Question: I am a complete beginner in excel and got an assignment today to be completed by tomorrow . I would be really grateful if someone can help me out in this .
I have a sheet which has the following table :

The first table is the master , from which i need to get the data and represent it the form of separate tables using marco-VBA . Would appreciate any help to achieve this using macro .Thanks.
Say the master table has n columns , so I need to form n-1 separate tables where each table will have 2 columns the first column will always be the first column of the master table and the second column will be (n+1)th column from the master table for the nth table . Example - 1st table will have 2 columns (1st column of master table and 2nd column of master table ) , likewise 2nd table will have 2 columns (1st column of master table and 3rd column of master table ) , so on and so forth ....
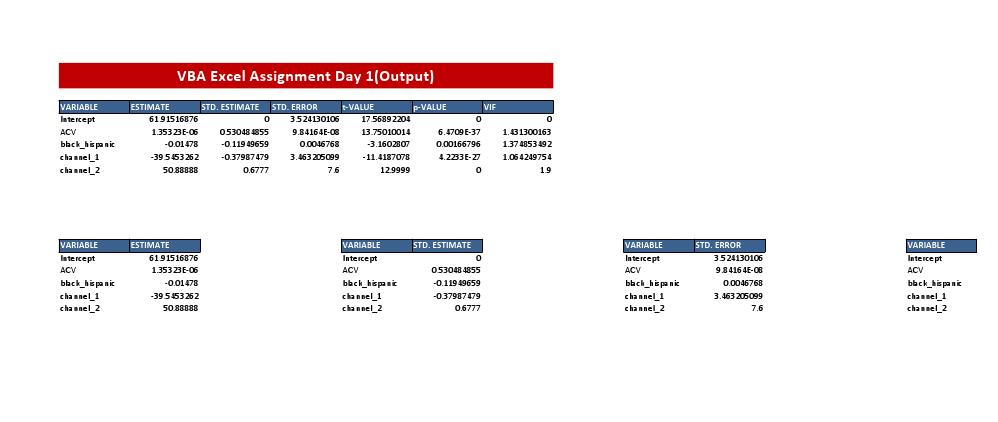
Answer: I will be adding to this answer over the next hour or so. The idea is for you to start with the early blocks of code while I develop later blocks. I have now completed the answer except for any extra explanations you might seek.
I agree with RBarryYoung: you do not provide enough information to allow anyone to provide you with a complete solution. Also, if you are trying to learn VBA, giving you the solution will not help in the long term.
I would normally agree with djphatic: the macro recorder is very useful for learning the VBA that matches user operations but the macro recorder will not give you much of the VBA you need for this task.
I am curious who has given you this assignment when you are clearly not ready for it.
I cannot read your image so I created a worksheet which I named "MasterTable" and loaded it with data so it looks like:

Your comments imply that this table may change in size so the first task is to identify its dimensions. There are many different ways of identifying the dimensions of a table; none of which work in every situation. I will use UsedRange.
Copy the following into a module:
'''
Option Explicit
Sub SplitTable1()
Dim UsedRng As Range
With Worksheets("MasterTable")
Set UsedRng = .UsedRange
Debug.Print UsedRng.Address
Debug.Print UsedRng.Columns.Count
Debug.Print UsedRng.Rows.Count
End With
End Sub
'''
There is no time to give full explanations of everything I will show you but I will try to explain the most important points.
'Option Explicit' means every variable must be declared. Without this statement, a misspelt name will automatically declare a new variable.
'Debug.Print' outputs values to the Immediate window which should be at the bottom of the VBA Editor screen. If it is not there, click 'Ctrl'+'G'.
'Dim UsedRng As Range' declares a variable 'UsedRng' of type 'Range'. A range is a type of Object. When you assign a value to an object, you MUST start the statement with 'Set'.
Running this macro will output the following to the Immediate window:
'''
$A$1:$H$6
8
6
'''
I will not be using 'UsedRng.Address' or 'UsedRng.Columns.Count' but I wanted you to understand what the UsedRange is and how it can be used.
Add this macro to the module:
'''
Sub SplitTable2()
Dim CellValue() As Variant
Dim ColCrnt As Long
Dim RowCrnt As Long
With Worksheets("MasterTable")
CellValue = .UsedRange.Value
For RowCrnt = LBound(CellValue, 1) To UBound(CellValue, 1)
Debug.Print "Row " & RowCrnt & ":";
For ColCrnt = LBound(CellValue, 2) To UBound(CellValue, 2)
Debug.Print " " & CellValue(RowCrnt, ColCrnt);
Next
Debug.Print
Next
End With
End Sub
'''
'Dim CellValue() As Variant' declares a dynamic array, CellValue, of type Variant. '()' means I will declare the size of the array at run time.
'CellValue = .UsedRange.Value' sets the array CellValue to the values within the UserRange. This statement sets the dimensions of CellValue as required.
'CellValue' becomes a two dimensional array. Normally the first dimension of an array would be the columns and the second the rows but this is not TRUE when the array is loaded from or to a range.
With a one dimensional array, 'LBound(MyArray)' returns the lower bound of the array and 'UBound(MyArray)' returns the upper bound.
With a two dimensional array, 'LBound(MyArray, 1)' returns the lower bound of the first dimension of the array and 'LBound(MyArray, 2)' returns the lower bound of the second dimension.
This macro outputs the following to the Immediate window.
'''
Row 1: Column 1 Column 2 Column 3 Column 4 Column 5 Column 6 Column 7 Column 8
Row 2: R1C1 R1C2 R1C3 R1C4 R1C5 R1C6 R1C7 R1C8
Row 3: R2C1 R2C2 R2C3 R2C4 R2C5 R2C6 R2C7 R2C8
Row 4: R3C1 R3C2 R3C3 R3C4 R3C5 R3C6 R3C7 R3C8
Row 5: R4C1 R4C2 R4C3 R4C4 R4C5 R4C6 R4C7 R4C8
Row 6: R5C1 R5C2 R5C3 R5C4 R5C5 R5C6 R5C7 R5C8
'''
This second macro demonstrates that I can load all the values from the worksheet into an array and then output them.
Add this macro to the module:
'''
Sub SplitTable3()
Dim ColourBack As Long
Dim ColourFont As Long
With Worksheets("MasterTable")
ColourBack = .Range("A1").Interior.Color
ColourFont = .Range("A1").Font.Color
Debug.Print ColourBack
Debug.Print ColourFont
End With
End Sub
'''
Run this macro and it will output:
'''
<PHONE>
<PHONE>
'''
For this answer, these are just magic numbers. '<PHONE>' sets the font colour to white and '<PHONE>' sets the background or interior colour to blue.
For the last macro, I have created another worksheet "SplitTables".
Add this macro to the module:
'''
Sub SplitTable4()
Dim CellValue() As Variant
Dim ColDestCrnt As Long
Dim ColourBack As Long
Dim ColourFont As Long
Dim ColSrcCrnt As Long
Dim RowDestCrnt As Long
Dim RowDestStart As Long
Dim RowSrcCrnt As Long
With Worksheets("MasterTable")
' Load required values from worksheet MasterTable
CellValue = .UsedRange.Value
With .Cells(.UsedRange.Row, .UsedRange.Column)
' Save the values from the top left cell of the used range.
' This allows for the used range being in the middle of the worksheet.
ColourBack = .Interior.Color
ColourFont = .Font.Color
End With
End With
With Worksheets("SplitTables")
' Delete any existing contents of the worksheet
.Cells.EntireRow.Delete
' For this macro I need different variables for the source and destination
' columns. I do not need different variables for the source and destination
' rows but I have coded the macro as though I did. This would allow the
' UsedRange in worksheet "MasterTable" to be in the middle of the worksheet
' and would allow the destination range to be anywhere within worksheet
' "SpltTables".
' Specify the first row and column of the first sub table. You will
' probably want these both to be 1 for cell A1 but I want to show that my
' code will work if you want to start in the middle of the worksheet.
ColDestCrnt = 2
RowDestStart = 3
' I use LBound when I do not need to because I like to be absolutely
' explicit about what I am doing. An array loaded from a range will
' always have lower bounds of one.
For ColSrcCrnt = LBound(CellValue, 2) + 1 To UBound(CellValue, 2)
' Create one sub table from every column after the first.
'Duplicate the colours of the header row in worksheet "MasterTable"
With .Cells(RowDestStart, ColDestCrnt)
.Interior.Color = ColourBack
.Font.Color = ColourFont
End With
With .Cells(RowDestStart, ColDestCrnt + 1)
.Interior.Color = ColourBack
.Font.Color = ColourFont
End With
RowDestCrnt = RowDestStart
For RowSrcCrnt = LBound(CellValue, 1) To UBound(CellValue, 1)
' For each row in CellValue, copy the values from the first and current
' columns to the sub table within worksheet "SplitTables"
.Cells(RowDestCrnt, ColDestCrnt).Value = _
CellValue(RowSrcCrnt, LBound(CellValue, 2))
.Cells(RowDestCrnt, ColDestCrnt + 1).Value = _
CellValue(RowSrcCrnt, ColSrcCrnt)
RowDestCrnt = RowDestCrnt + 1
Next RowSrcCrnt
ColDestCrnt = ColDestCrnt + 3 ' Advance to position of next sub table
Next ColSrcCrnt
End With
End Sub
'''
This is the real macro. All previous macros have served to demonstrate something. This macro does what I think you want.
Come back with questions. However, I do not know what time zone you are in. It is 23:00 here. I will be going to bed in about an hour. After that questions will be answered tomorrow.